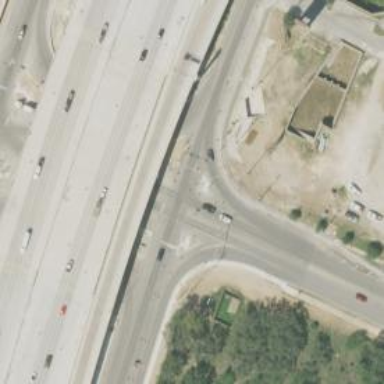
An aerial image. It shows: Secondary link road with asphalt surface.